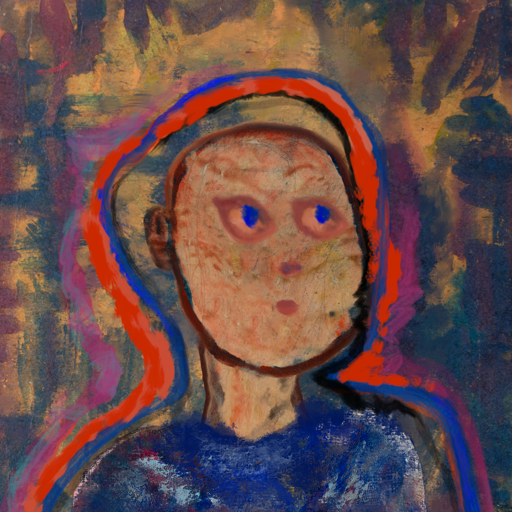
Background: InTheSun, Head And Neck Side: Orphan, Face Side: Mother_And_Son_Mother, Bust: Irani, Hair Side: Experience, Head Accessory: Blank, Second Necklace: Blank, Necklace: Blank, Baby: Blank